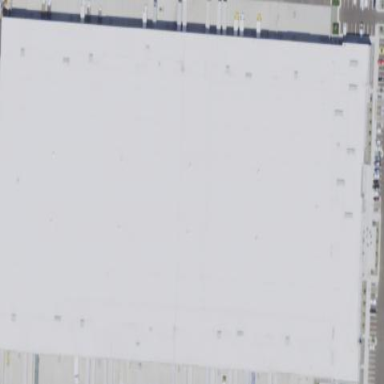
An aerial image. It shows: Warehouse.